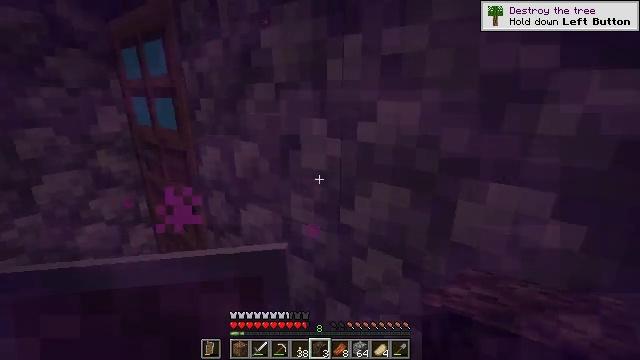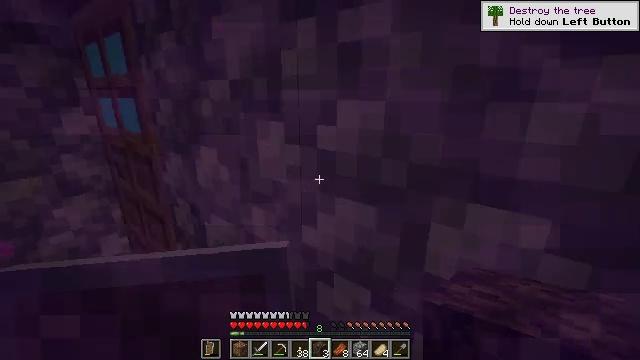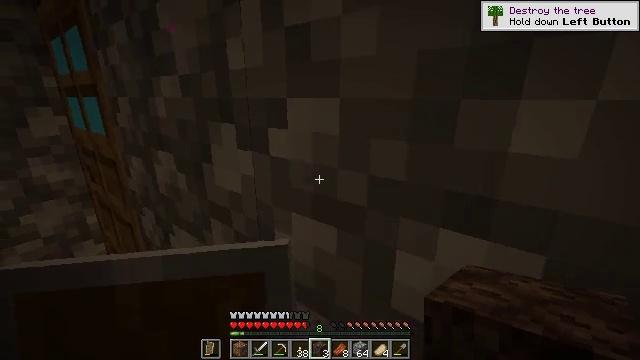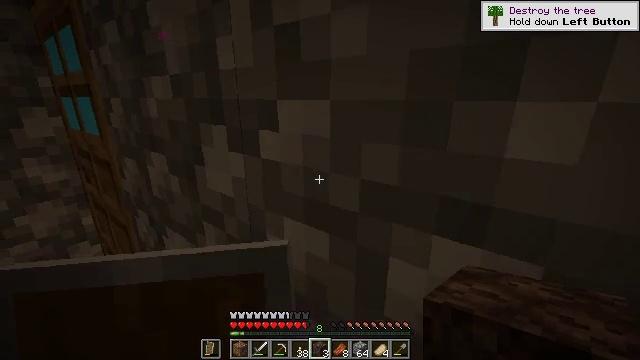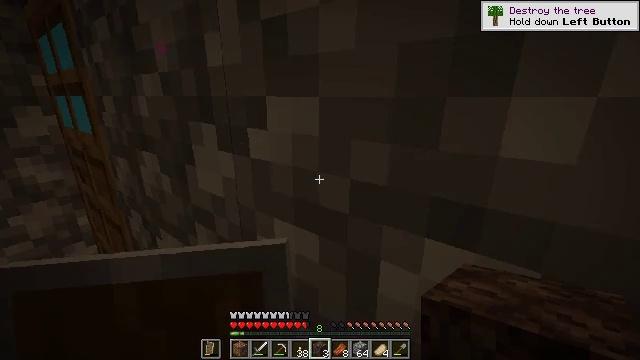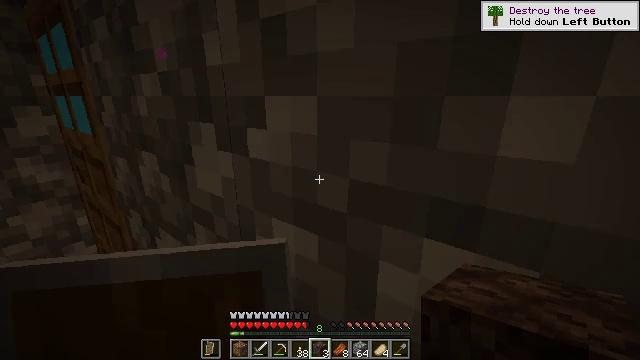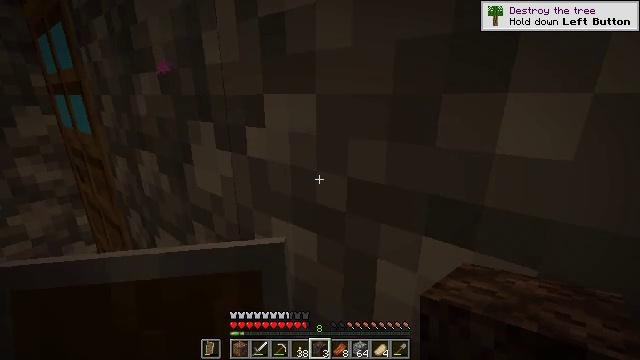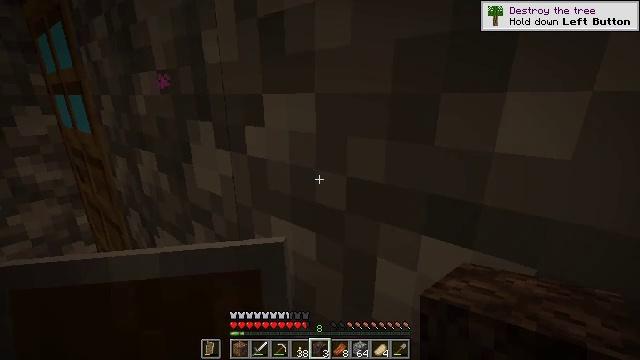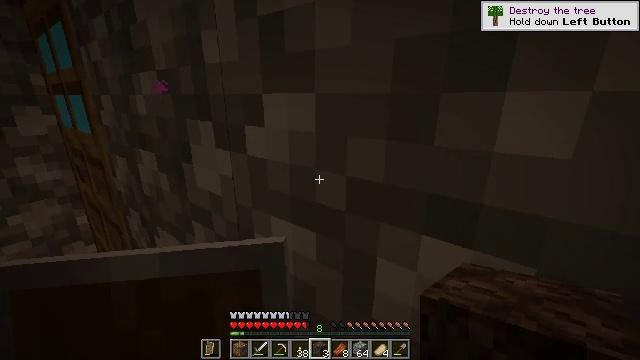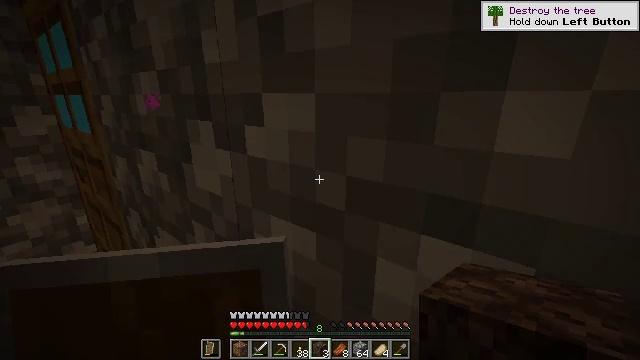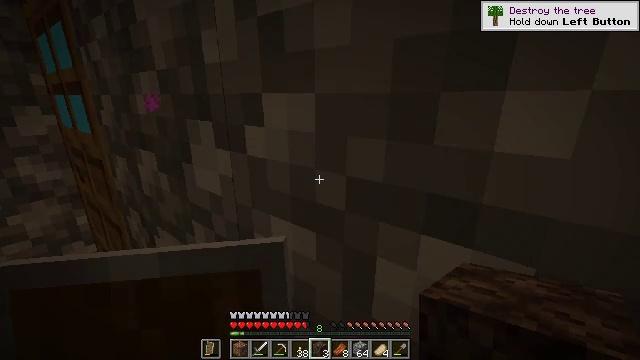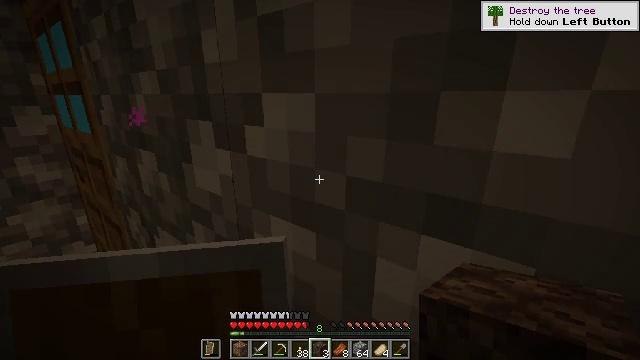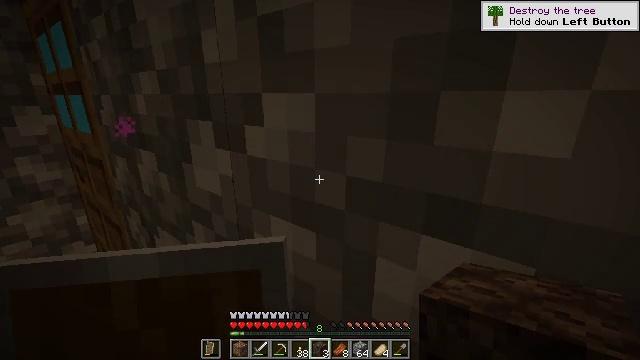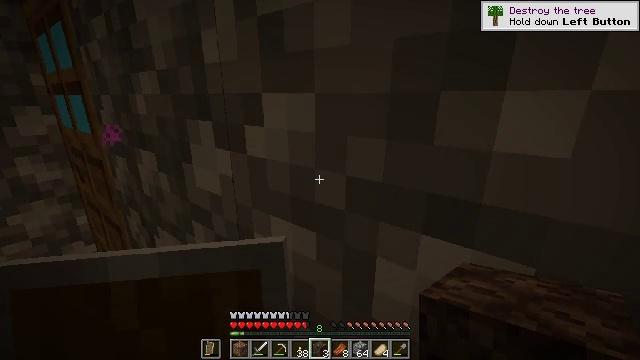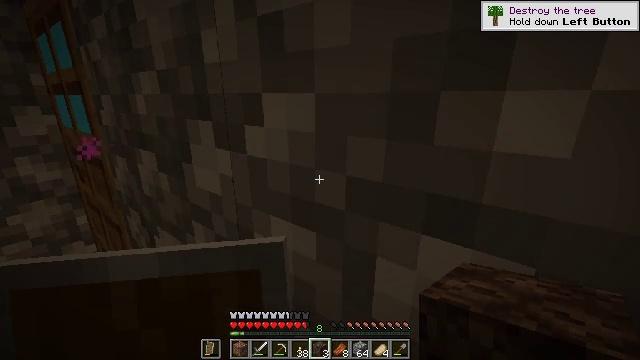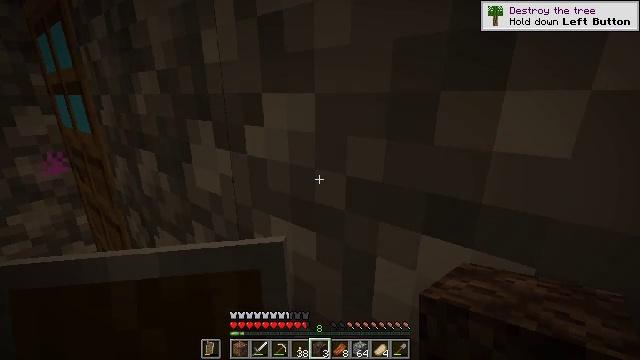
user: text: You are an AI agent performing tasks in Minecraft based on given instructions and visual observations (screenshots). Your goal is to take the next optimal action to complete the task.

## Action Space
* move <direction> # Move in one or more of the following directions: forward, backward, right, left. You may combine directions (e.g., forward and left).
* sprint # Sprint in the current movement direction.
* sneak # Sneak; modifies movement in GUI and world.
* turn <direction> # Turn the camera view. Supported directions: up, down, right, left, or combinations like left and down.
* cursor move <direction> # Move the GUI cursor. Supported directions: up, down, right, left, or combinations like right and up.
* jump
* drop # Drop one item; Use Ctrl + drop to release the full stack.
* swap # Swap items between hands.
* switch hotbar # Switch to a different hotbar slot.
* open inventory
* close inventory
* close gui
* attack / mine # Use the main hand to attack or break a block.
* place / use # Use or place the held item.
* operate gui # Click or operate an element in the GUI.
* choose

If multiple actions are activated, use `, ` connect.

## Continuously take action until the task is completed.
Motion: motion action
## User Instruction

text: Gather soul sand from the Nether.
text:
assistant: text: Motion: move forward and move right
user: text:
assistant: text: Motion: move forward and move right
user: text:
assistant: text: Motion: no_op
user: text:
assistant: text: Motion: no_op
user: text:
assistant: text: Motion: no_op
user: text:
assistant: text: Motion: no_op
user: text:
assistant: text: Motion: no_op
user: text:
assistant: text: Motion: no_op
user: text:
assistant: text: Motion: no_op
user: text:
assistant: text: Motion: no_op
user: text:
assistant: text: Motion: no_op
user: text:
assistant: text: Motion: no_op
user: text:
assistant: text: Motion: no_op
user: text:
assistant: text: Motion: no_op
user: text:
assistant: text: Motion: no_op
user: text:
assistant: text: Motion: no_op
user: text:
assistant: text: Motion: no_op
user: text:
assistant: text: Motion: no_op
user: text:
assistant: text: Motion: no_op
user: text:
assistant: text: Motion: no_op
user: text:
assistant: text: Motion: no_op
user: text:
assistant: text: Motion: no_op
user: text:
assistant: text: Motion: no_op
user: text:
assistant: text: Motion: no_op
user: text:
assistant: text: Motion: no_op
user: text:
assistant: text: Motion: no_op
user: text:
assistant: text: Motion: no_op
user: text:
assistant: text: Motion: no_op
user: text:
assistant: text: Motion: no_op
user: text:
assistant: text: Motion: no_op